Interaction volume radius: 5 \u00c5
Interaction volume height: 25 \u00c5
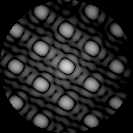
Disorder parameter: 0.04617